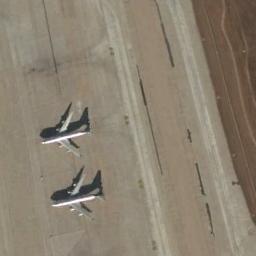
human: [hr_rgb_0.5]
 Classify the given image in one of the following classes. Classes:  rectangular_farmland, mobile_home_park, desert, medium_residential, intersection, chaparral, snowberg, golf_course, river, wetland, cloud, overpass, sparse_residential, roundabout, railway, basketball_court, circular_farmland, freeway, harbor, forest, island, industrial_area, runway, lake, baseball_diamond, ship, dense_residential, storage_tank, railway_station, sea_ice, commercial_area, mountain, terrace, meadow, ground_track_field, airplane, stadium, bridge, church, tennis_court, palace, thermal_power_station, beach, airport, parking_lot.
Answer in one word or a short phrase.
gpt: airplane